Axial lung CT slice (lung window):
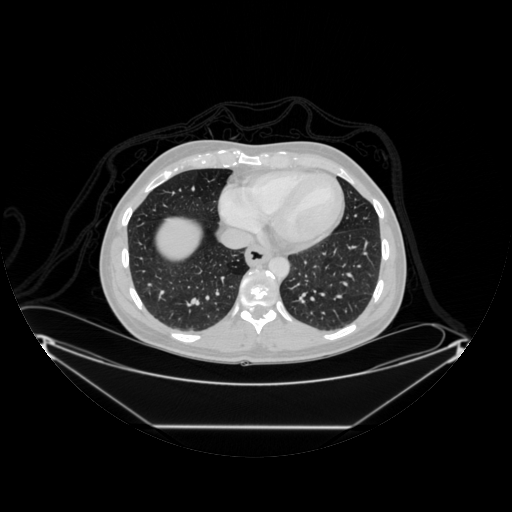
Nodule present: no